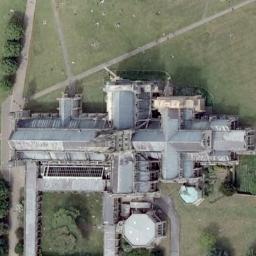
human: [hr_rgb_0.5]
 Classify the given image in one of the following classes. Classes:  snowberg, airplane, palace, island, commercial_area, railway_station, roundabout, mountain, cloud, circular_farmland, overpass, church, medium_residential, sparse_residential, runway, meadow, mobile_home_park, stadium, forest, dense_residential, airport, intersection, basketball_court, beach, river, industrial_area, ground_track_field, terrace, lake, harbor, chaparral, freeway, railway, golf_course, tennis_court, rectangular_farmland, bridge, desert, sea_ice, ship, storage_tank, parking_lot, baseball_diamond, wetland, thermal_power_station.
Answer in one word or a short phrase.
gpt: church